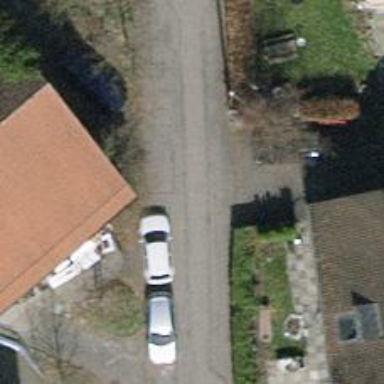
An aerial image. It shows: Asphalt road in residential area.